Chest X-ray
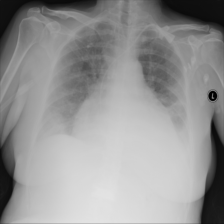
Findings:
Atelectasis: negative
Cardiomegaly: negative
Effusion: positive
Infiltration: negative
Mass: negative
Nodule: negative
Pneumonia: negative
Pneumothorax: negative
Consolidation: negative
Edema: negative
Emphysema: negative
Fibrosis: negative
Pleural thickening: negative
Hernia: negative